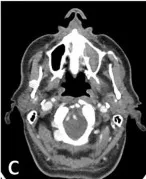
(B, C) Paranasal CT scan showing bilateral medial and sphenoid opacification, ethmoid destruction, medial septum destruction in the left maxilla, and bilateral frontal mucosal thickening.
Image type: radiology (ct)